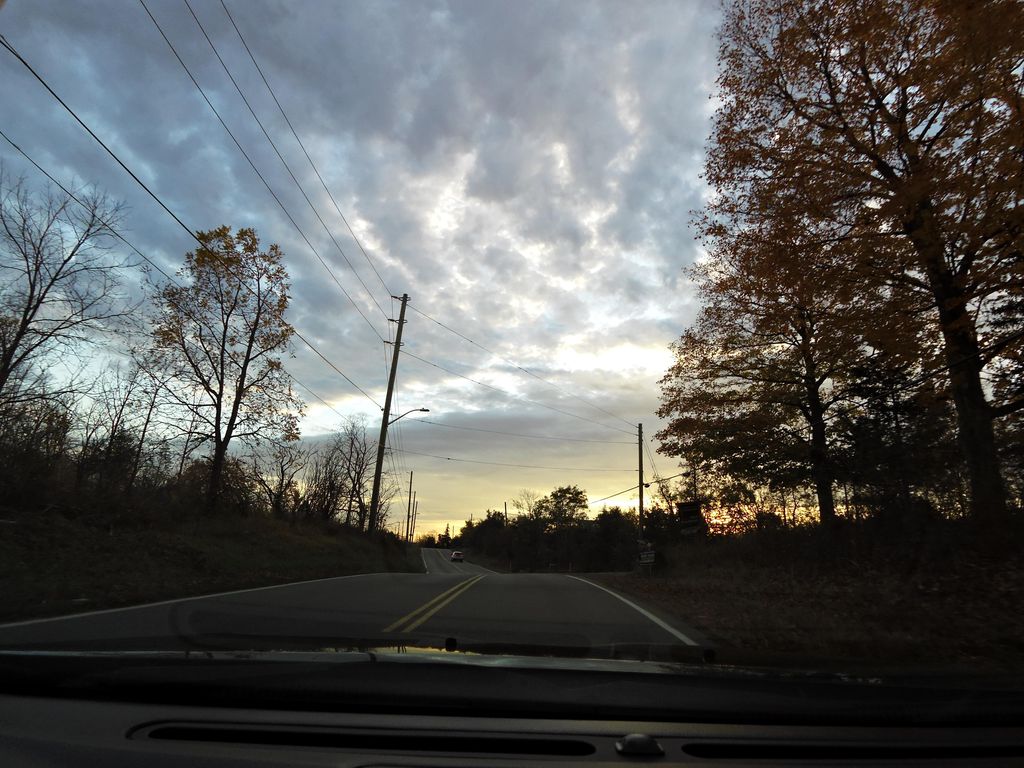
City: hamilton